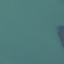
Land use / land cover class: SeaLake